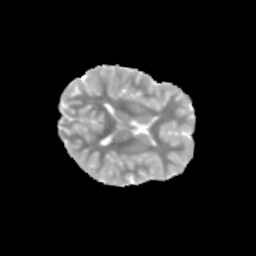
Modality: MD
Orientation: axial
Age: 10
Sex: female
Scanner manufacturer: siemens
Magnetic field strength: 3 T
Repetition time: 3.8 s
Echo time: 0.07 s